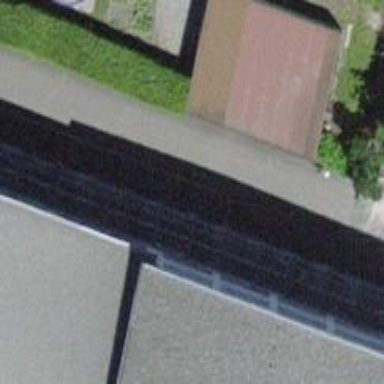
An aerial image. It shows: Garage building.